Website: apple
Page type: account-selection
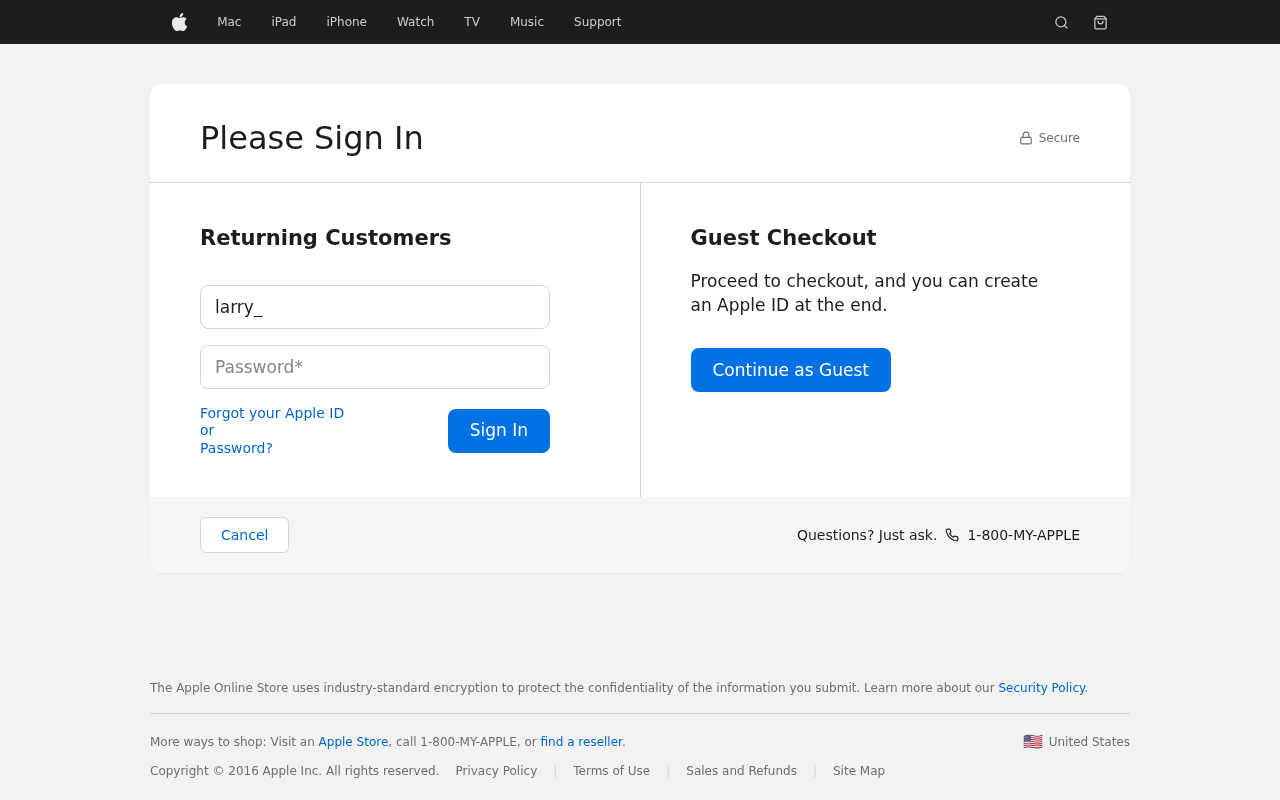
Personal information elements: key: PII_LOGIN_USERNAME
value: larry_hill